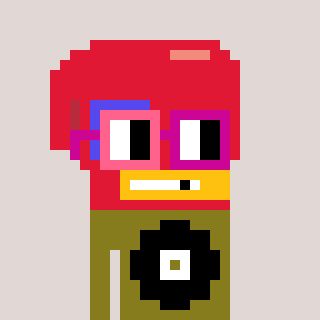
a pixel art character with square pink and red glasses, a boxing glove-shaped head and a gunk-colored body on a warm background